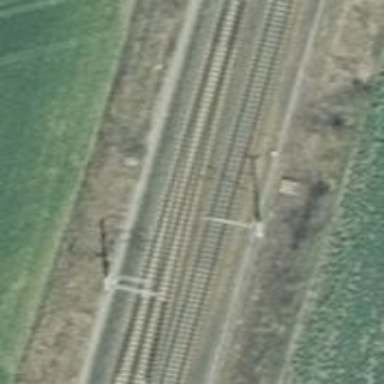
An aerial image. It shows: Railway track with contact lines for electrification.